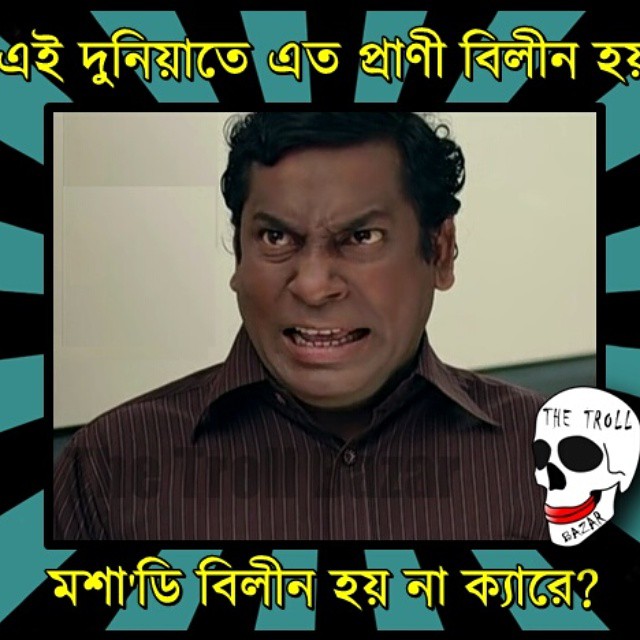
Text: এই দুনিয়াতে এত প্রানী বিলীন হয় মশাডি বিলীন হয় না ক্যারে ?
Label: Non Hate